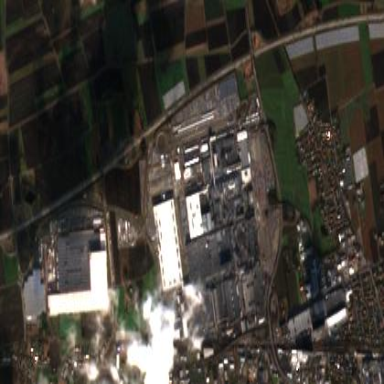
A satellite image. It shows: Industrial area where cars are manufactured.